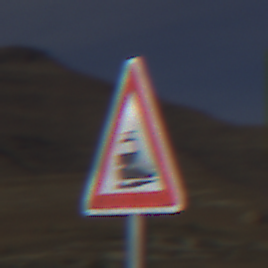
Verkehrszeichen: Bahnuebergang
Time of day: MorningAfternoon
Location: Outdoor (Nature)
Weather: PartlyCloudy
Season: NotSpecified
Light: Natural